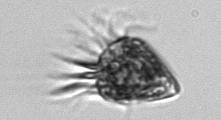
Label: Ciliophora